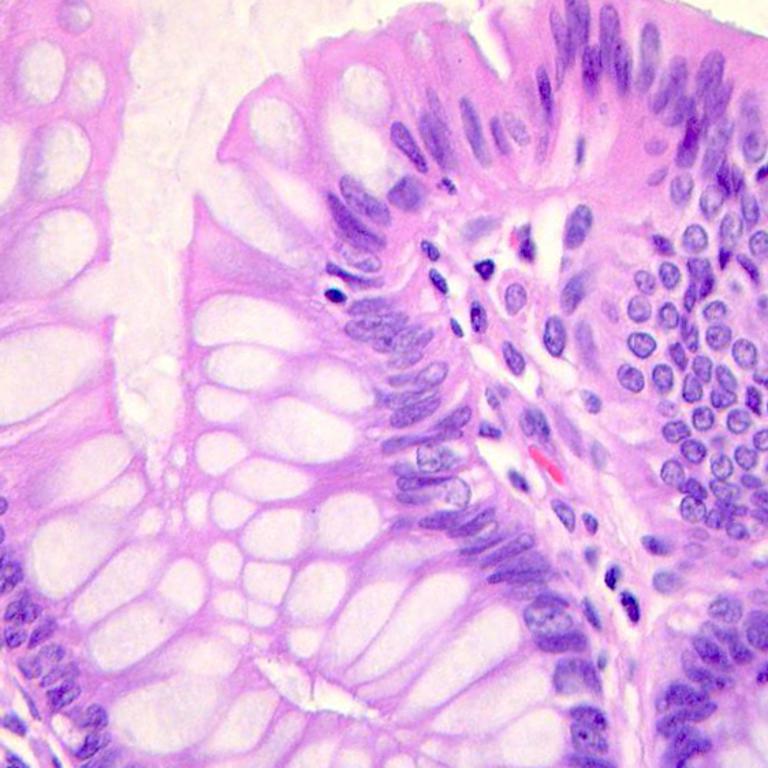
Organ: colon
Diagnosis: benign